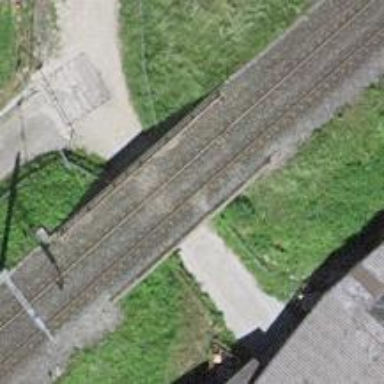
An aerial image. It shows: Single-track railway bridge with contact lines for electrification.